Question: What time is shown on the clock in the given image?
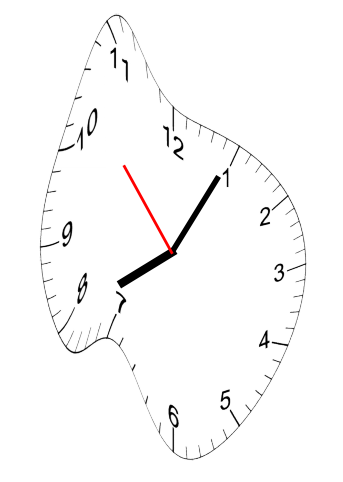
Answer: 08:04:53